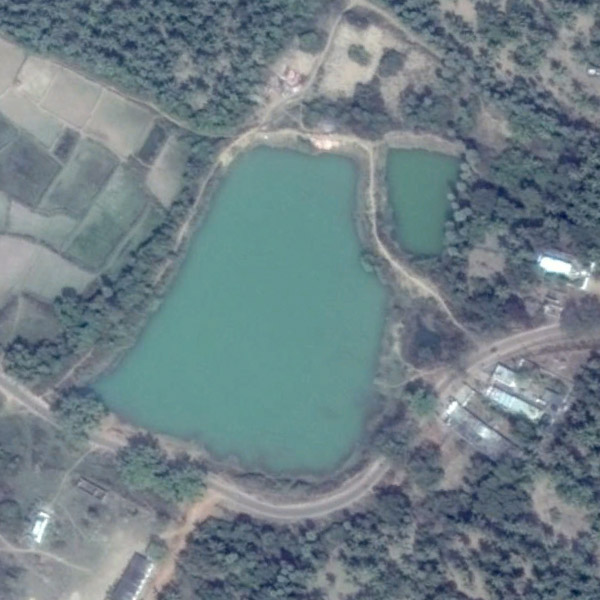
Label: Pond